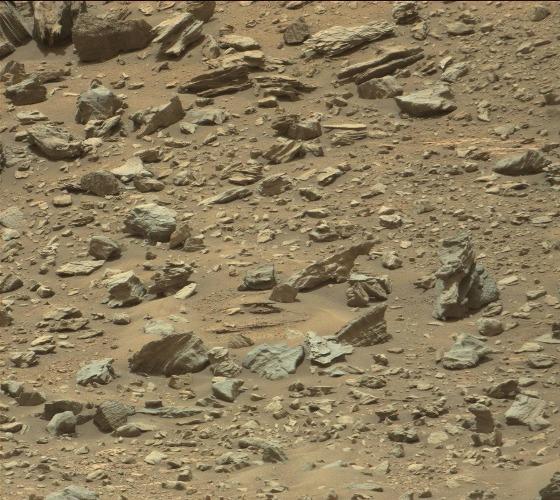
Terrain classes present: Bedrock, Gravel / Sand / Soil, Rock, Shadow